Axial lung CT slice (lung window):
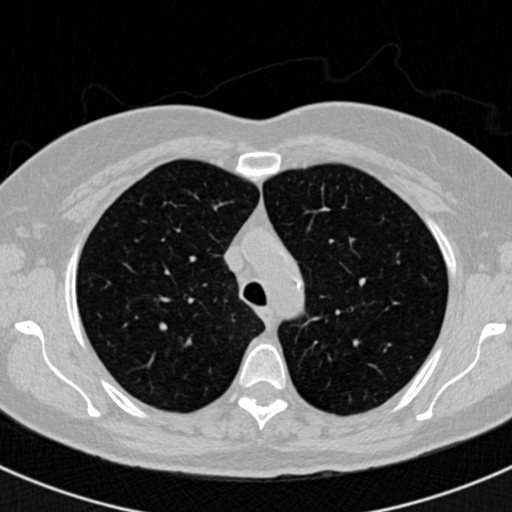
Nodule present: no